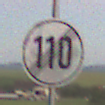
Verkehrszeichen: EndeGeschwindigkeit110
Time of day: SunriseSunset
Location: Outdoor (Nature)
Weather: Clear
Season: NotSpecified
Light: Natural